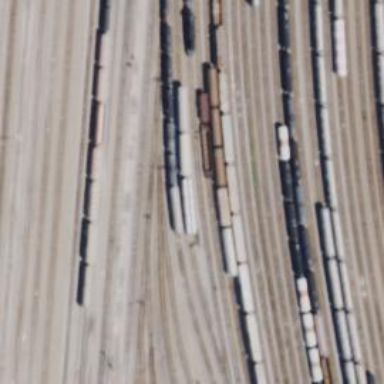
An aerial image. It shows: Railway yard used for servicing trains.